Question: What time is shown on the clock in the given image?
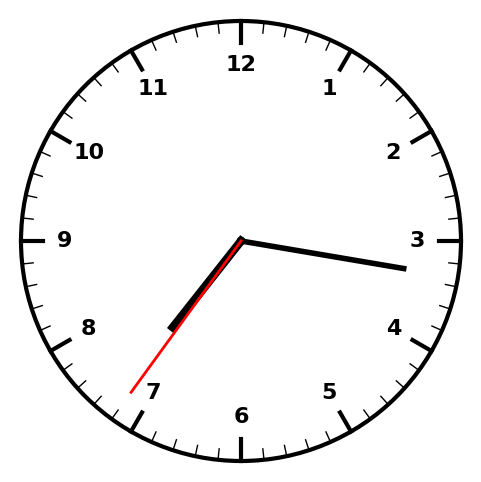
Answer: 07:16:36